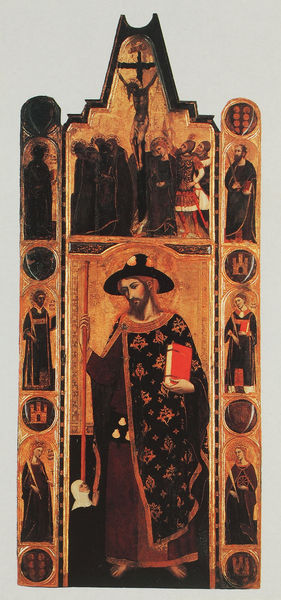
Titel: Mitteltafel eines Altarbildes, gewidmet St. Jakobus (St. James) aus dem Kloster Jonqueres
Künstler: Arnau Bassa
Institution: Barcelona, Museu Diocesà
Schlagwörter: flügel, gruppe, hand, mann, umhang, frauen, braun, holz, hut, männer, rot, schloss, bart, bibel, johannes, mensch, vollbart, kirche, gold, mantel, stock, stab, ornamente, buch, burg, kreuz, barfuß, nonne, kacheln, altar, jesus, kreuzigung, heiliger, gelehrter, heilige, maria, madonna, hirte, altarbild, stifterin, kruez, retabel, triptychon, katholisch, evangelisten, inri, altarretabel, kruz